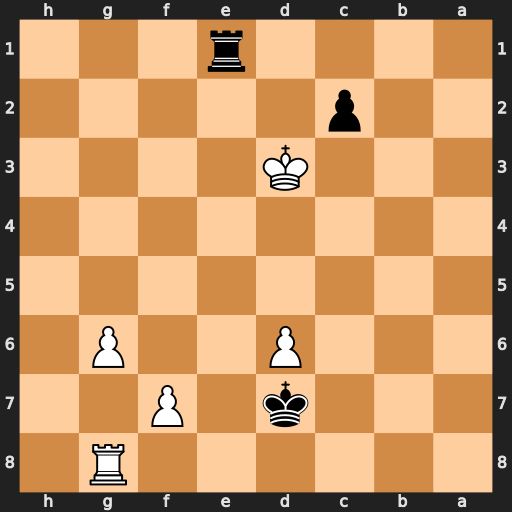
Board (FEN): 6R1/3k1P2/3P2P1/8/8/3K4/2p5/4r3
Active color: b
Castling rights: -
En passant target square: -
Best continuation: c1=Q Rd8+ Kxd8 f8=Q+ Kd7